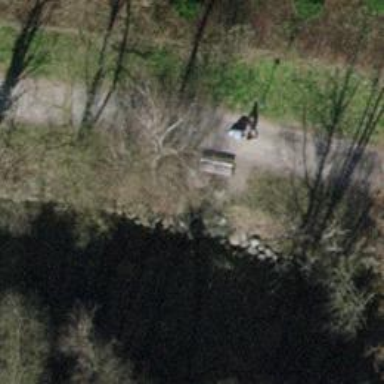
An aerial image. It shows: Brown bench in the vicinity.